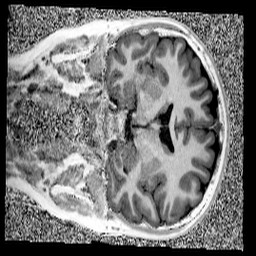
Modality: UNIT1
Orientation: coronal
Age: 13
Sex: male
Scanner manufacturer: siemens
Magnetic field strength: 3 T
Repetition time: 4 s
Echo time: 0.00299 s